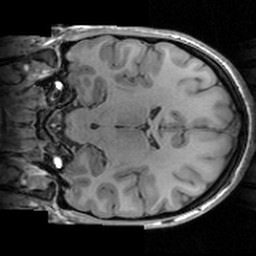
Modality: T1w
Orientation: coronal
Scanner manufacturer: siemens
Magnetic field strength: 3 T
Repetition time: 1.63 s
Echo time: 0.00311 s